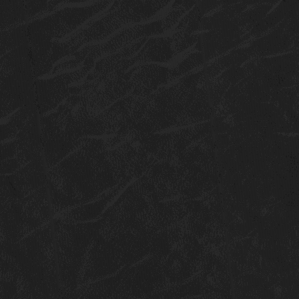
Label: non_frost